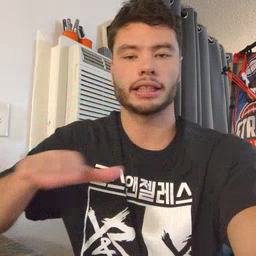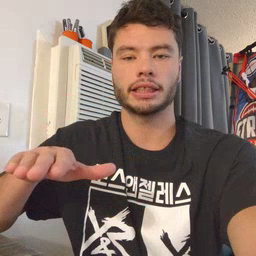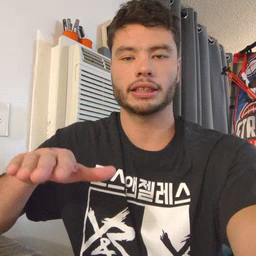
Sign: clean